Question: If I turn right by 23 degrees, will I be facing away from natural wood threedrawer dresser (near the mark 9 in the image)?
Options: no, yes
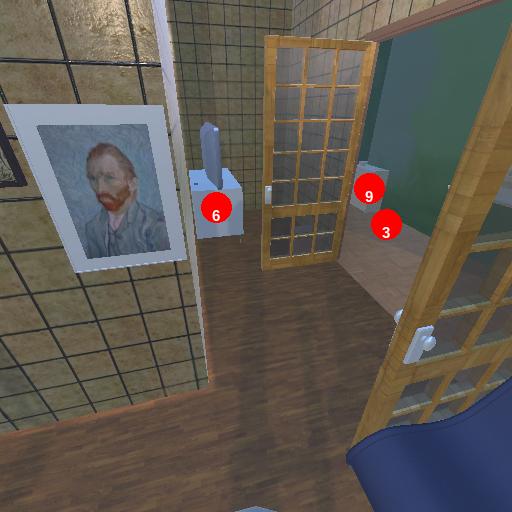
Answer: no